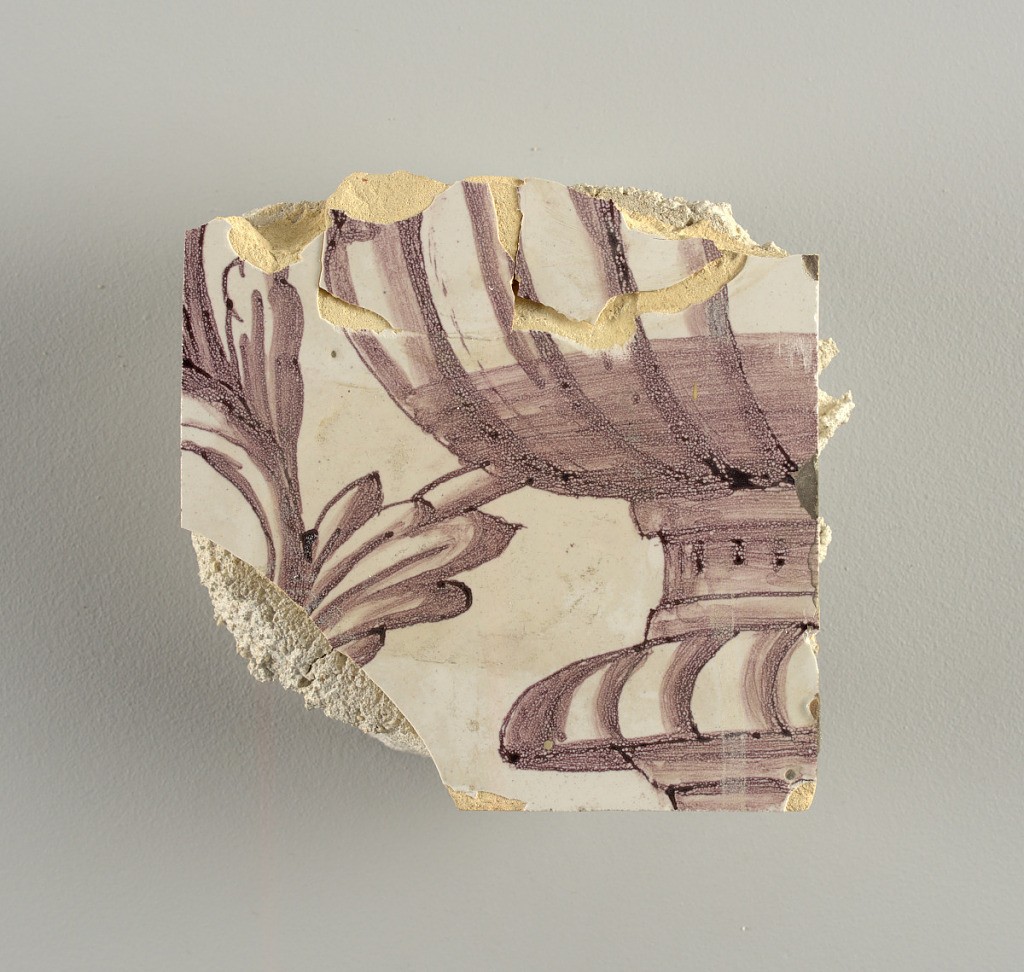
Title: Tile wall facing
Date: ca. 1725
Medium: Tin-glazed earthenware, underglaze
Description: Horizontal rectangle.  Thirty tiles wide and twenty-three tiles high with opening for fireplace eleven tiles wide and ten high.  Foliage arabesques disposed about three vertical axes from which are emphazised by urns at center and right, and at left by the figure of a standing woman carrying an infant on her arm and accompanied by two children.